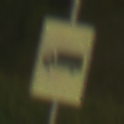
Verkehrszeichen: KFZZulaessigeGesamtmasse3Komma5TOhnePfeilsymbol
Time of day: Night
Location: Outdoor (Urban)
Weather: PartlyCloudy
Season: NotSpecified
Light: Artificial